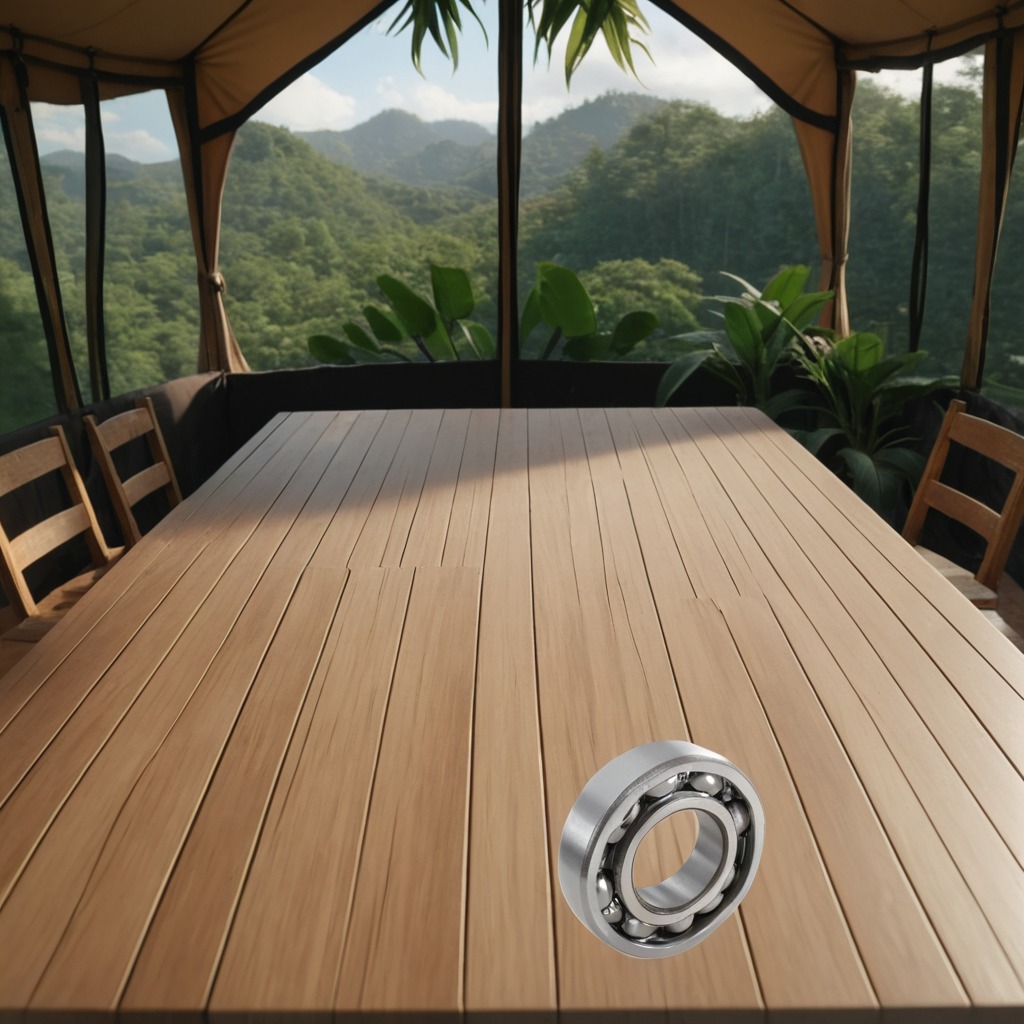
A metal ball bearing is lying on the wooden table.